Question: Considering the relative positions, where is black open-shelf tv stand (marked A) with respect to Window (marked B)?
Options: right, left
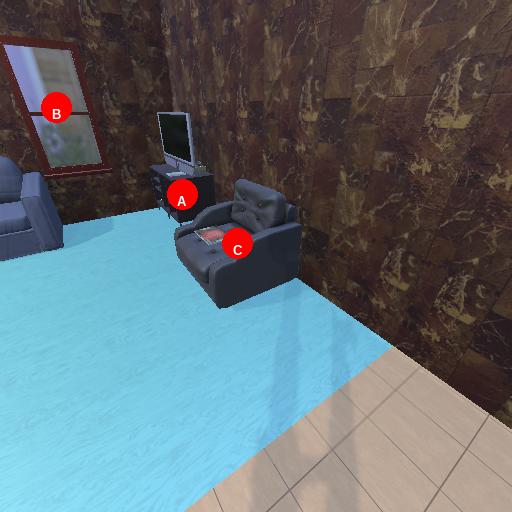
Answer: right